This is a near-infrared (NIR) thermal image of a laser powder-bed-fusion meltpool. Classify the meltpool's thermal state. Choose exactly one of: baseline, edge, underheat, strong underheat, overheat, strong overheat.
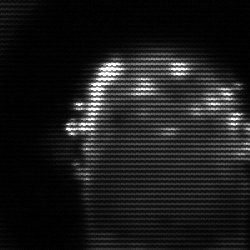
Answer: baseline